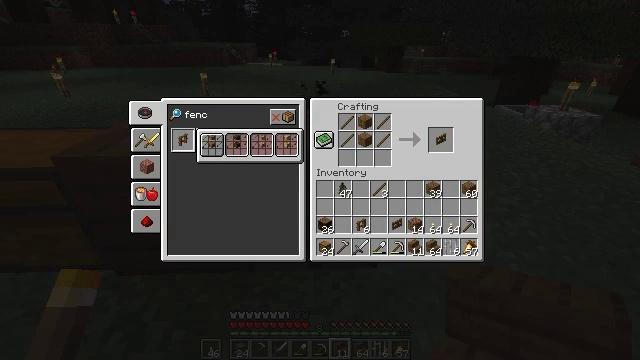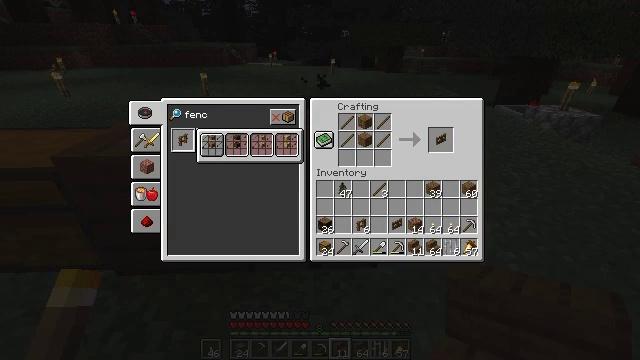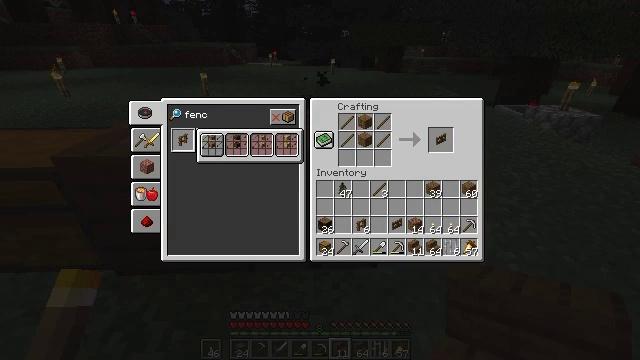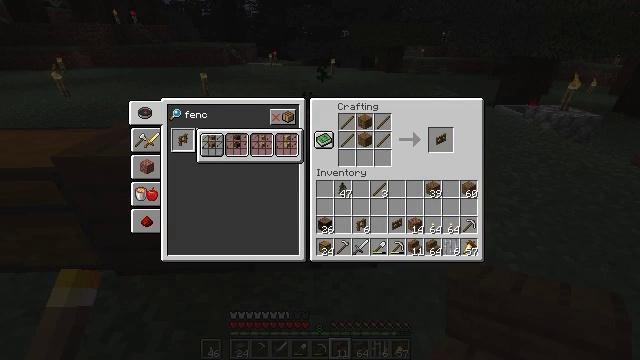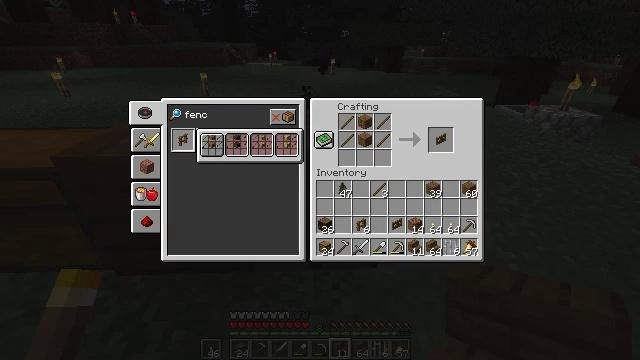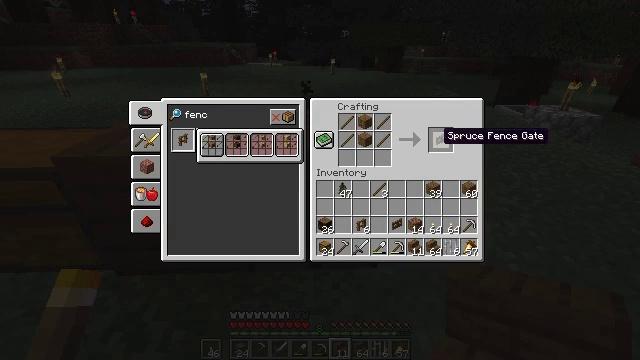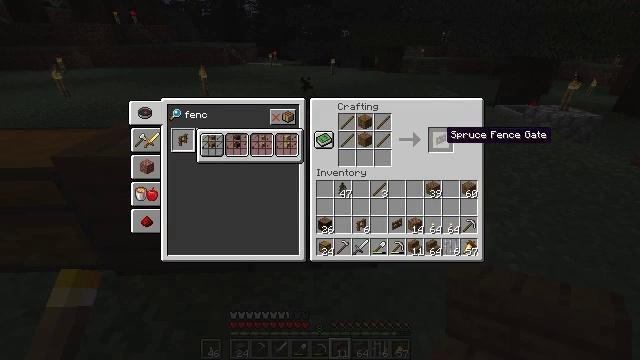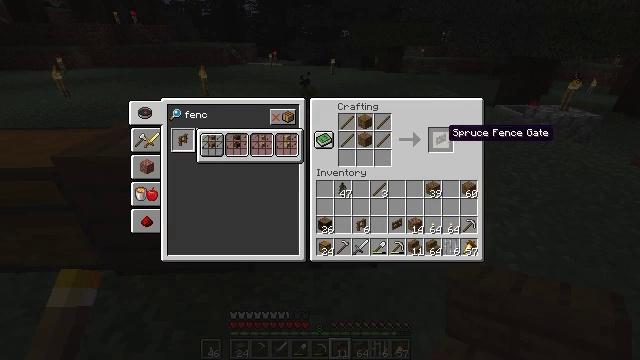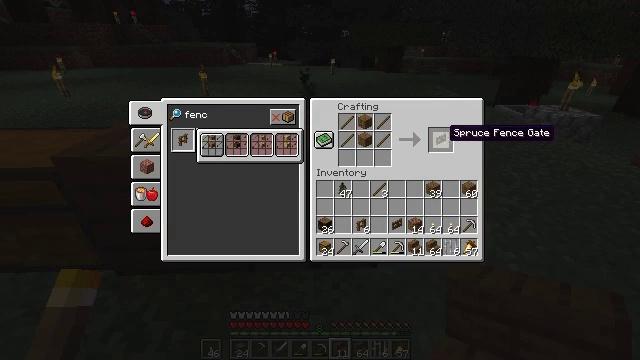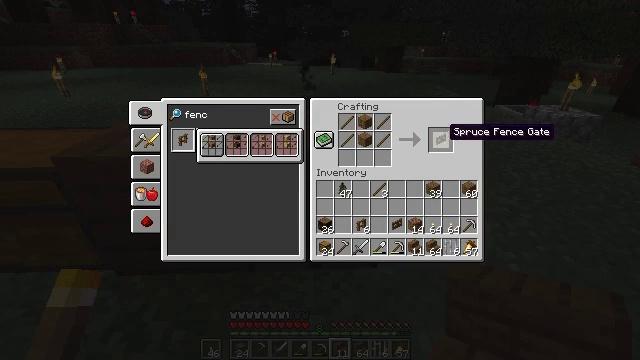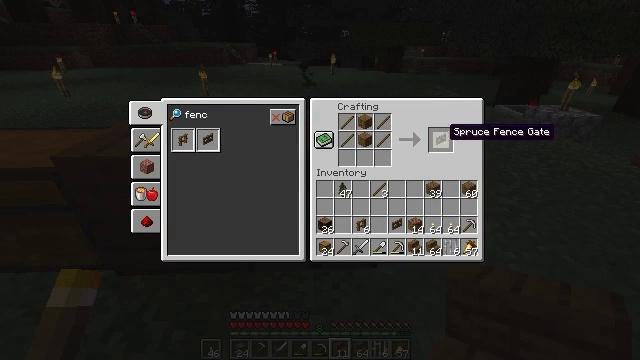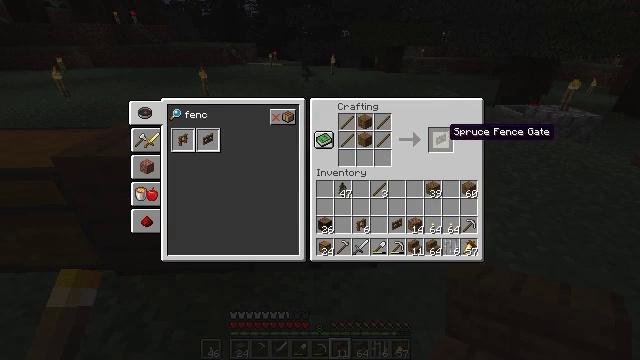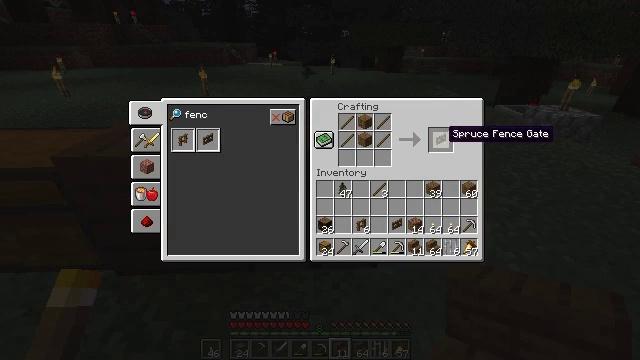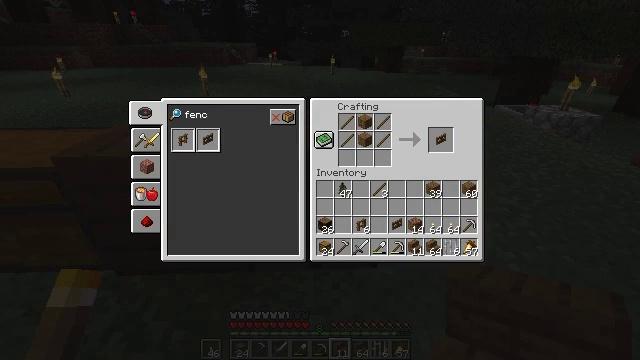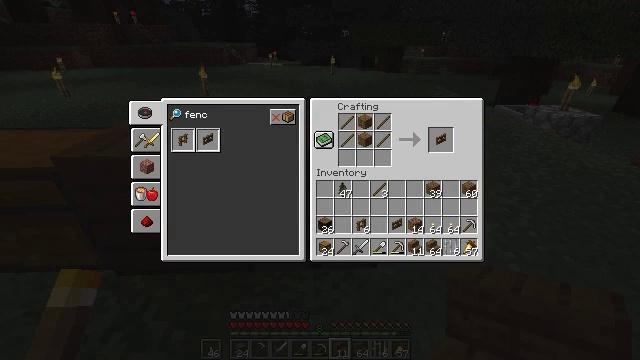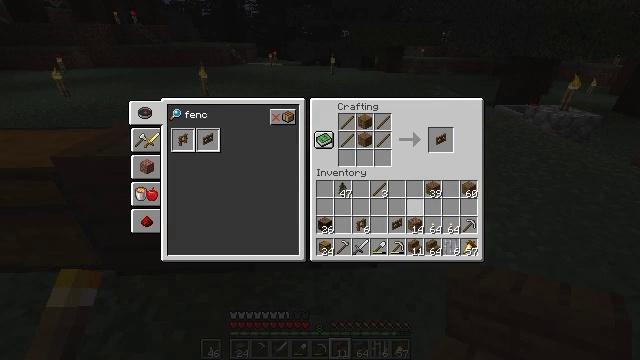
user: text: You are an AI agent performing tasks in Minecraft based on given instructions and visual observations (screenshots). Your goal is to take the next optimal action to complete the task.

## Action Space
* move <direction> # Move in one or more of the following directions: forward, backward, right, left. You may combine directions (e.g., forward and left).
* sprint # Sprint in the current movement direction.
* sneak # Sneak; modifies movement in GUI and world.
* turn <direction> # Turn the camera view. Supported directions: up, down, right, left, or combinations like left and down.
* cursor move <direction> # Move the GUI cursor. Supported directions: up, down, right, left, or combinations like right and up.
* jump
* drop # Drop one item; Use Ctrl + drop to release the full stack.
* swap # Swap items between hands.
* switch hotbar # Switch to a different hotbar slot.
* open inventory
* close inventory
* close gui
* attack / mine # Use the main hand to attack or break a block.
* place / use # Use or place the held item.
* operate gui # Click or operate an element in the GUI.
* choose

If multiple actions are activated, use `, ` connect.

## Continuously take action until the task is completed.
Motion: motion action
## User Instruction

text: Craft a spruce fence gate.
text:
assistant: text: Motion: no_op
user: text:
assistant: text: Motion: no_op
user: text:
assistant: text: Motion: no_op
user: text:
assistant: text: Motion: turn right
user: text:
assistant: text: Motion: no_op
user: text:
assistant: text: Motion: no_op
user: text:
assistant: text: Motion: no_op
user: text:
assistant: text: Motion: no_op
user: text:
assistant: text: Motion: no_op
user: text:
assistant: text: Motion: attack / mine
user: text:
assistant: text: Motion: attack / mine
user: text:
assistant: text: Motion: attack / mine
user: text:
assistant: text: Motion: turn left and down
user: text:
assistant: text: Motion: turn left and down
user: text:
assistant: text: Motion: turn left and down
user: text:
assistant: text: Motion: turn down
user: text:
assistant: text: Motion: no_op
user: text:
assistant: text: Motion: no_op
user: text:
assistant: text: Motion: no_op
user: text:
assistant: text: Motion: no_op
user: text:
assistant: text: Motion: no_op
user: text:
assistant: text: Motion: no_op
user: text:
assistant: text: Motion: no_op
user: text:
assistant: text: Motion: no_op
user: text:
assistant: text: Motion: no_op
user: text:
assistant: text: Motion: no_op
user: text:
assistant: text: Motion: turn right and up
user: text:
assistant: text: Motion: turn right and up
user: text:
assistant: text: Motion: turn up
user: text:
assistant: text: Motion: turn up